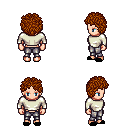
a pixel art fantasy rpg character, female body template, human, light skin, white long-sleeve shirt, metal pants, brunette curly afro hairstyle, black slippers, four views (front, back, left, right), 2x2 character sprite sheet, small pixel art, hard edges, no anti-aliasing